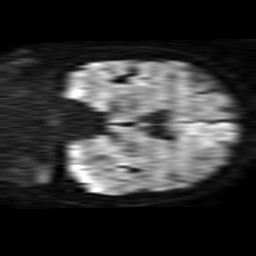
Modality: TRACE
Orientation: coronal
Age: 68
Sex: female
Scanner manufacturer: philips
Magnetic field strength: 1.5 T
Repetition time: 3.689 s
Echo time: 0.09411 s